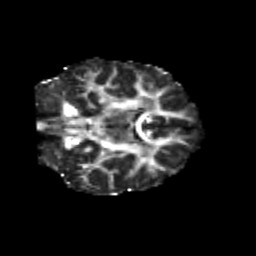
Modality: FA
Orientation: coronal
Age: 28
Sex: female
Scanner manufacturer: siemens
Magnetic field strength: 3 T
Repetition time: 3.5 s
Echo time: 0.125 s